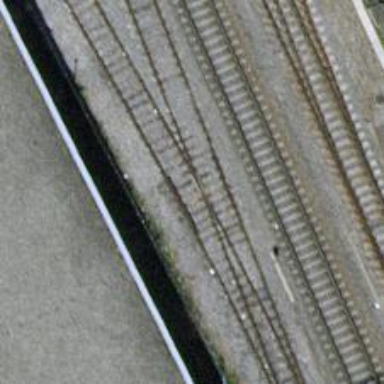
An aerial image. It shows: Single track railway in yard.